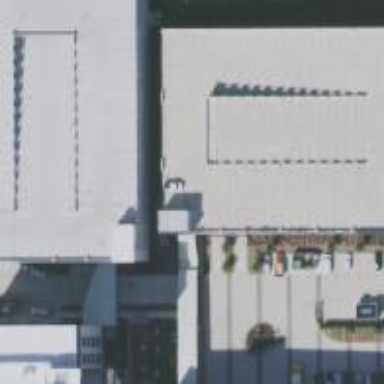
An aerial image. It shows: Multi-storey parking building.